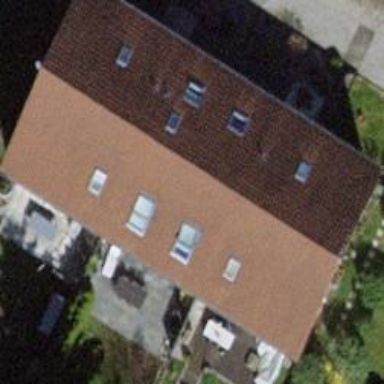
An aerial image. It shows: Terrace building with gabled roof.